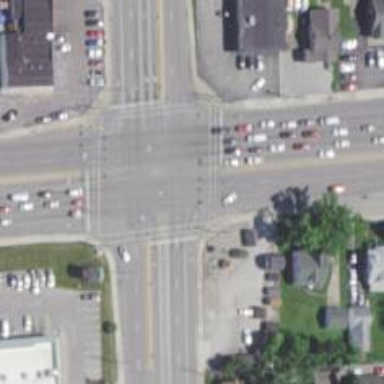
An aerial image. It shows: Asphalt road with secondary link designation.